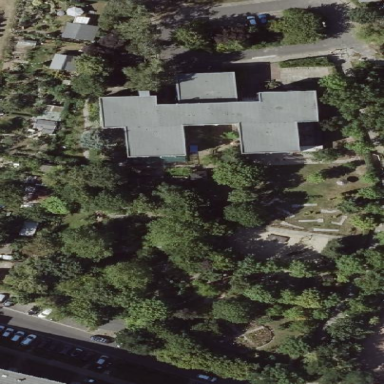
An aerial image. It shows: Community centre.